Question: My acra bug reports show up in BugSense with a field "Android ID".

I tested this, and it remains constant between application installations. we do not want to send any information that can be used to track the user. Is there a way to avoid sending such data?
I'm not customizing the report data at all, so it's all defaults. I do not grant the 'READ_PHONE_STATE' permission, so I'd expect that would prevent "Android ID" from being sent to BugSense.
any ideas?
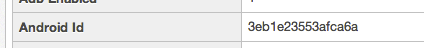
Answer: You could try 'customReportContent', per <URL>. According to the docs, "Only fields which are set in customReportContent are actually processed".
From their sample code:
'''
@ReportsCrashes(formKey = "xxxxxxxxxxxxxxxx",
customReportContent = { APP_VERSION, ANDROID_VERSION, PHONE_MODEL, CUSTOM_DATA, STACK_TRACE, LOGCAT },
mode = ReportingInteractionMode.TOAST,
resToastText = R.string.crash_toast_text)
'''